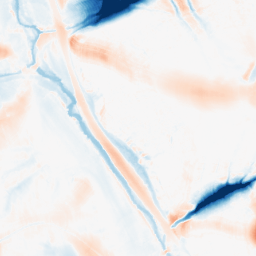
Category: morphological
Decomposition family: morphological_ellipse
Decomposition parameters: operation: average
width: 50
height: 50
Upsampling method: linear_exact
Upsampling parameters: scale: 8
Upsampling scale: 8